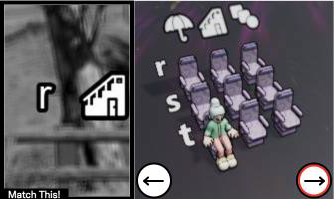
Task: seats
Answer: no